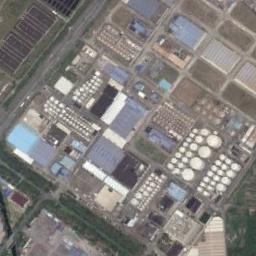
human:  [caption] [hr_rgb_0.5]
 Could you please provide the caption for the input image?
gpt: There are many storage tanks on the bare land next to buildings .

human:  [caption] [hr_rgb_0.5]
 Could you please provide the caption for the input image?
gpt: There are many buildings of different sizes near the storage tanks .

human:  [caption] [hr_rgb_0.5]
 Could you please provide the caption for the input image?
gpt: There are many different sized storage tanks and many buildings in the factory .

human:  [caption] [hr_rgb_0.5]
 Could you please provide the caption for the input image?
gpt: Here are two white storage tanks of the same size .

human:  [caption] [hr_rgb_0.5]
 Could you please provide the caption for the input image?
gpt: There are many white storage tanks and buildings .